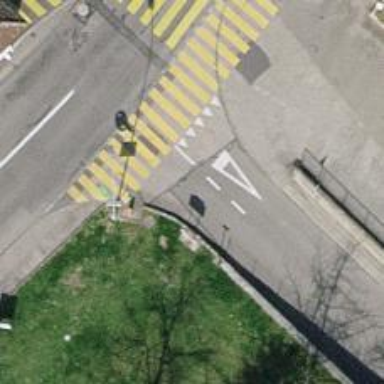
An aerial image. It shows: Marked road crossing.